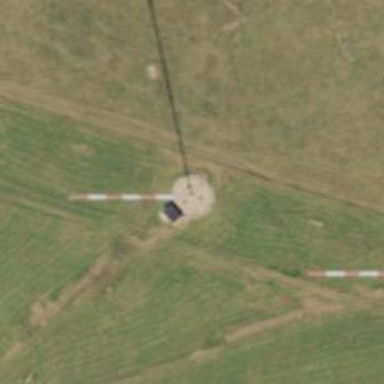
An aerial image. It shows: Mast tower used for communication.